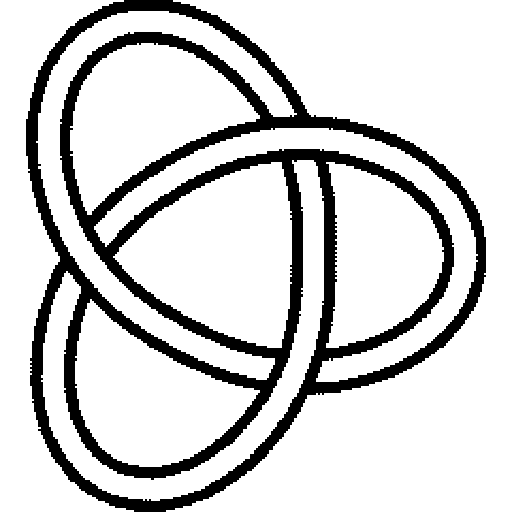
Crossing number: 3